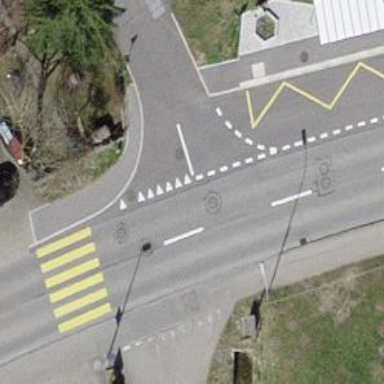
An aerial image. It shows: Road with "give way" sign.